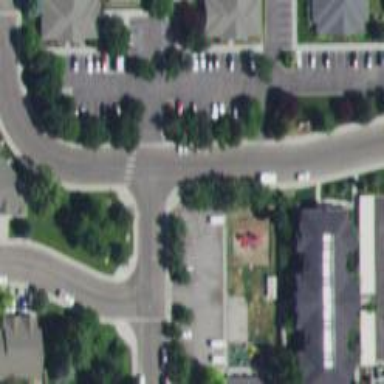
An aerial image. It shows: Unmarked road crossing.